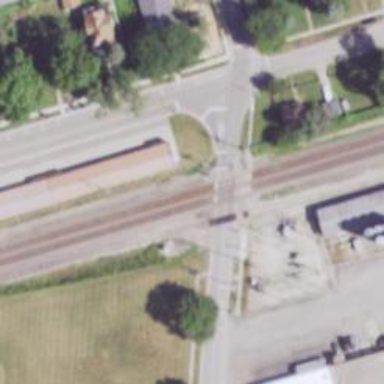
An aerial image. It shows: Railway level crossing.